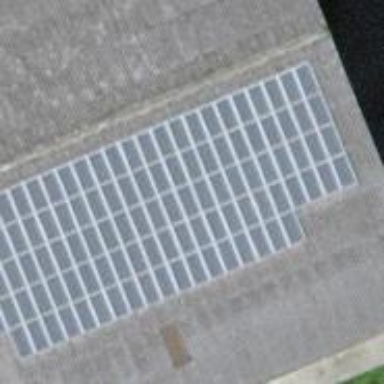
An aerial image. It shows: Solar power generator using photovoltaic panels.